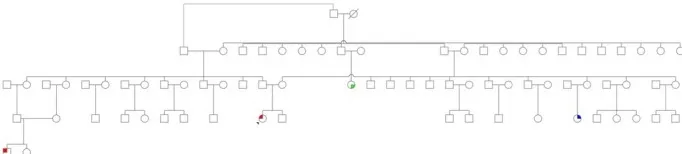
Family pedigrees case 1. The arrow point to the proband case who underwent whole-genome sequencing.
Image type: pathology (immunostaining)